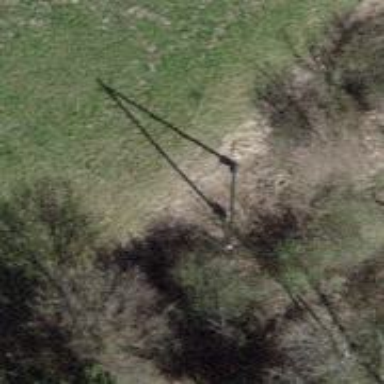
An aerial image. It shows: Power pole.